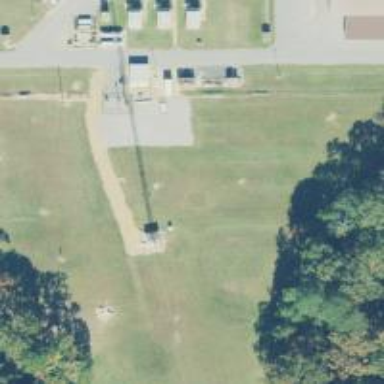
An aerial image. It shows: Communication mast tower.